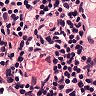
Metastatic tissue present: no